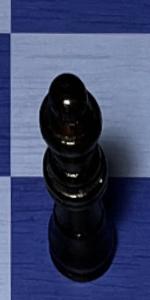
Label: Queen_Black